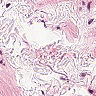
Metastatic tissue present: no